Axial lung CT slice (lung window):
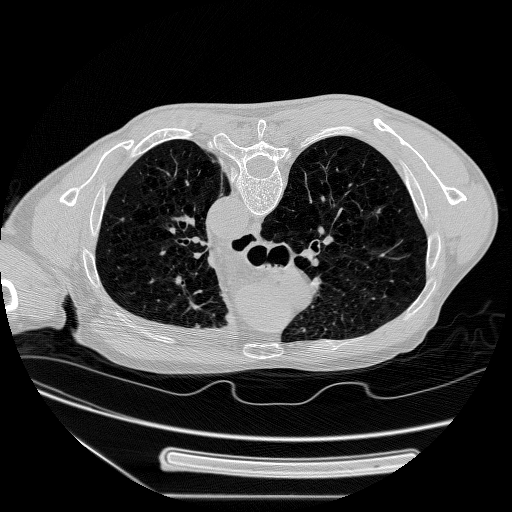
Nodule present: no